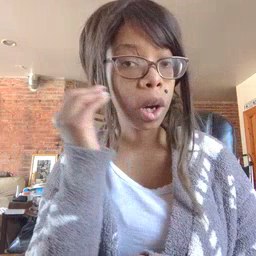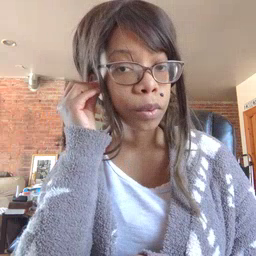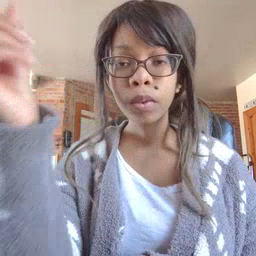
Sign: home